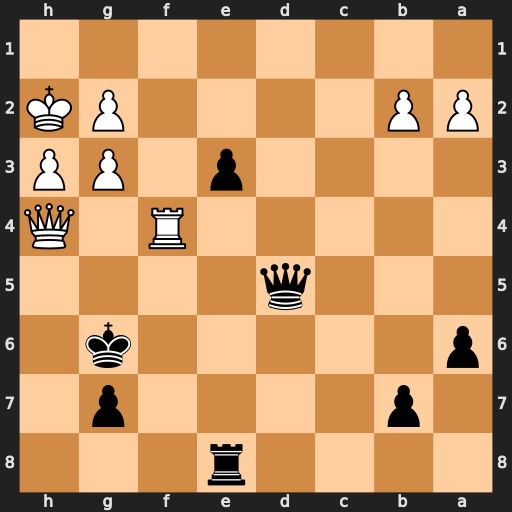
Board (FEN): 4r3/1p4p1/p5k1/3q4/5R1Q/4p1PP/PP4PK/8
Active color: b
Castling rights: -
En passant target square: -
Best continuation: e2 Rg4+ Kf7 Qh7 Qe5